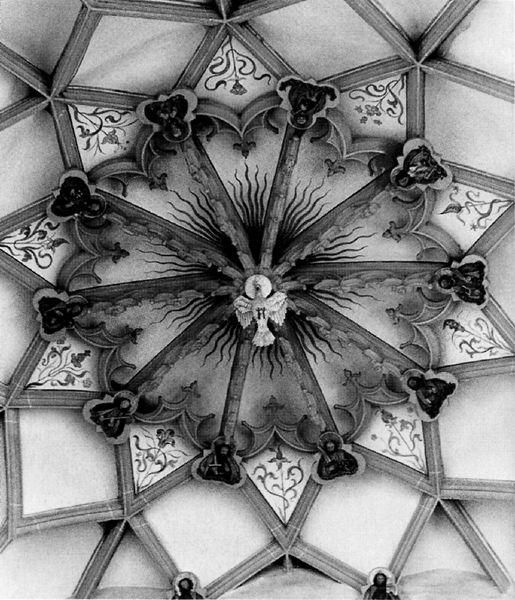
Titel: Meisenheim am Glan, Schlosskirche
Künstler: Philipp von Gmünd
Standort: Meisenheim (EU - D - RP)
Schlagwörter: flügel, vogel, weiß, blume, blumen, schwarz, blüten, rose, ornament, barock, stein, taube, tot, kirche, sonne, decke, gotik, ranken, skulptur, bilder, dekoration, dekor, floral, ornamente, stuck, plastik, foto, fotografie, gewölbe, stern, flammen, strahlen, rippen, deko, schwarz weiss, brokat, kathedrale, schlussstein, heiligenschein, rosette, fresken, heiliger, heilige, fratzen, geist, maßwerk, kiche, grate, sterngewölbe, ikonen, netzgewölbe, apostel, heiliger geist, friedenstaube, kirchenkuppel, weisse taube, fridenstaube